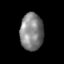
Tissue: skin
Cell type: Epithelial cells
Senescence score: 0.2365
Nuclear area (px): 841
Mean DAPI intensity: 129.627